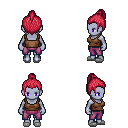
a pixel art fantasy rpg character, female body template, dark elf, purple skin, brown pirate shirt, magenta pants, ruby red short topknot hairstyle, white slippers, four views (front, back, left, right), 2x2 character sprite sheet, small pixel art, hard edges, no anti-aliasing